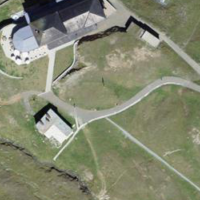
EUNIS habitat code: 26
Species observed at this site:
Draba aizoides
Leontopodium nivale
Androsace vitaliana
Jacobaea incana
Montifringilla nivalis
Corvus corax
Arnica montana
Pyrrhocorax graculus
Prunella collaris
Gentiana verna